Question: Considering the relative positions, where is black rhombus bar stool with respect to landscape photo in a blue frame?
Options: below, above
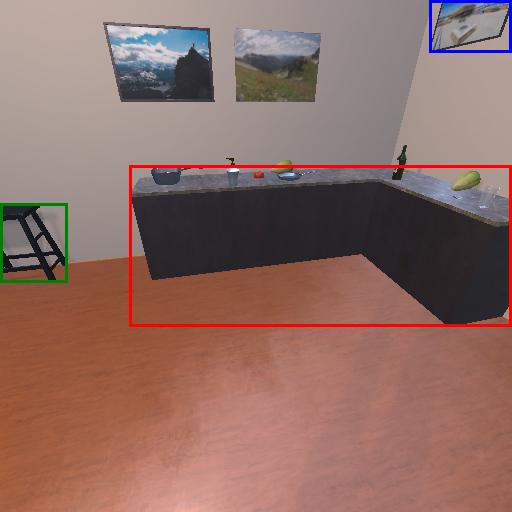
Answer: below